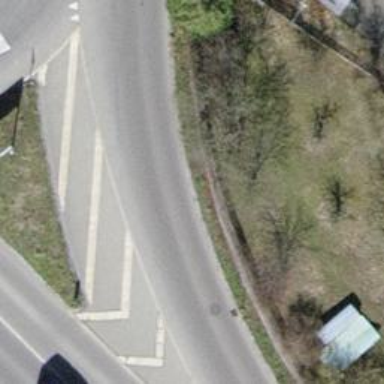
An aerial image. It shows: Secondary link road.